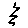
Label: zigzag